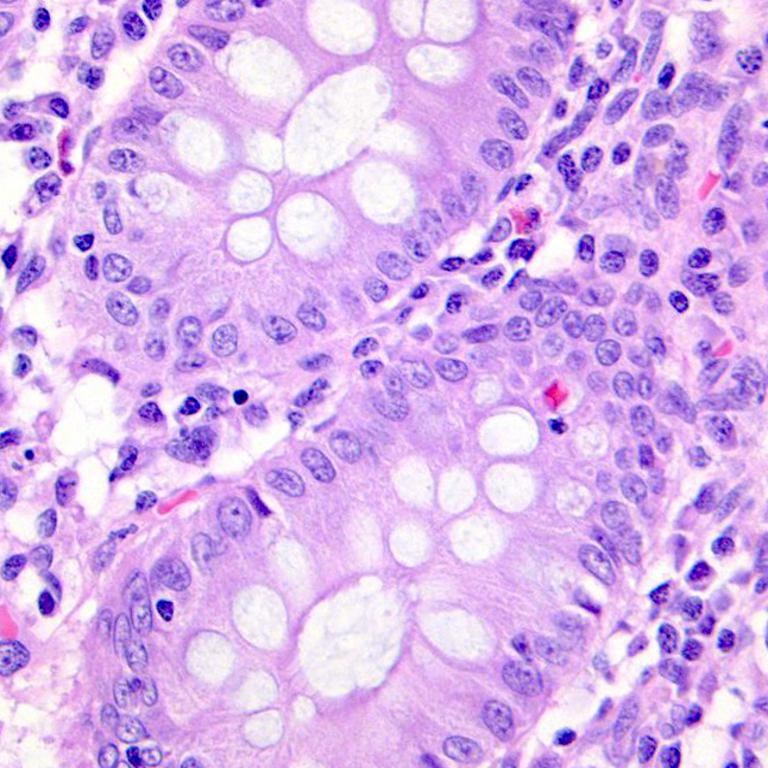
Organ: colon
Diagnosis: benign